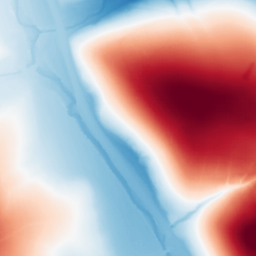
Category: trend_removal
Decomposition family: polynomial_high
Decomposition parameters: degree: 4
Upsampling method: sinc_hamming
Upsampling parameters: scale: 2
kernel_size: 8
Upsampling scale: 2